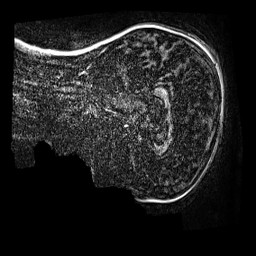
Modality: MP2RAGE
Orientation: sagittal
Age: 9
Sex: male
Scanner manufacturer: siemens
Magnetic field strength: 3 T
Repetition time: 4 s
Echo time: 0.00299 s